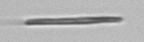
Label: fiber